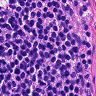
Metastatic tissue present: no